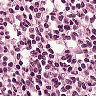
Metastatic tissue present: no